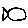
Label: fish